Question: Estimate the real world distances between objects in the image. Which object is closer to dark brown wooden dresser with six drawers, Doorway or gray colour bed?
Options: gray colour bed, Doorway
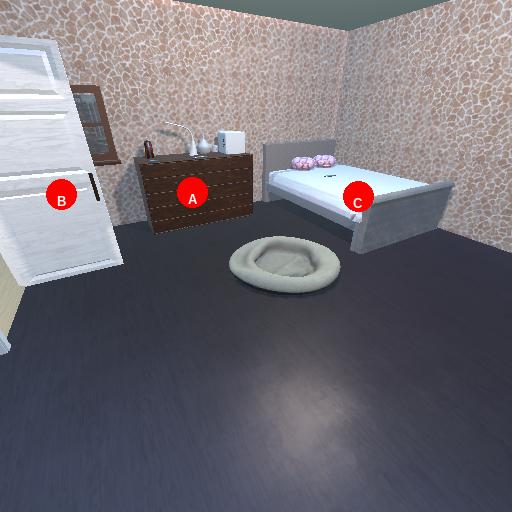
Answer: gray colour bed